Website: lowes
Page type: billing-address
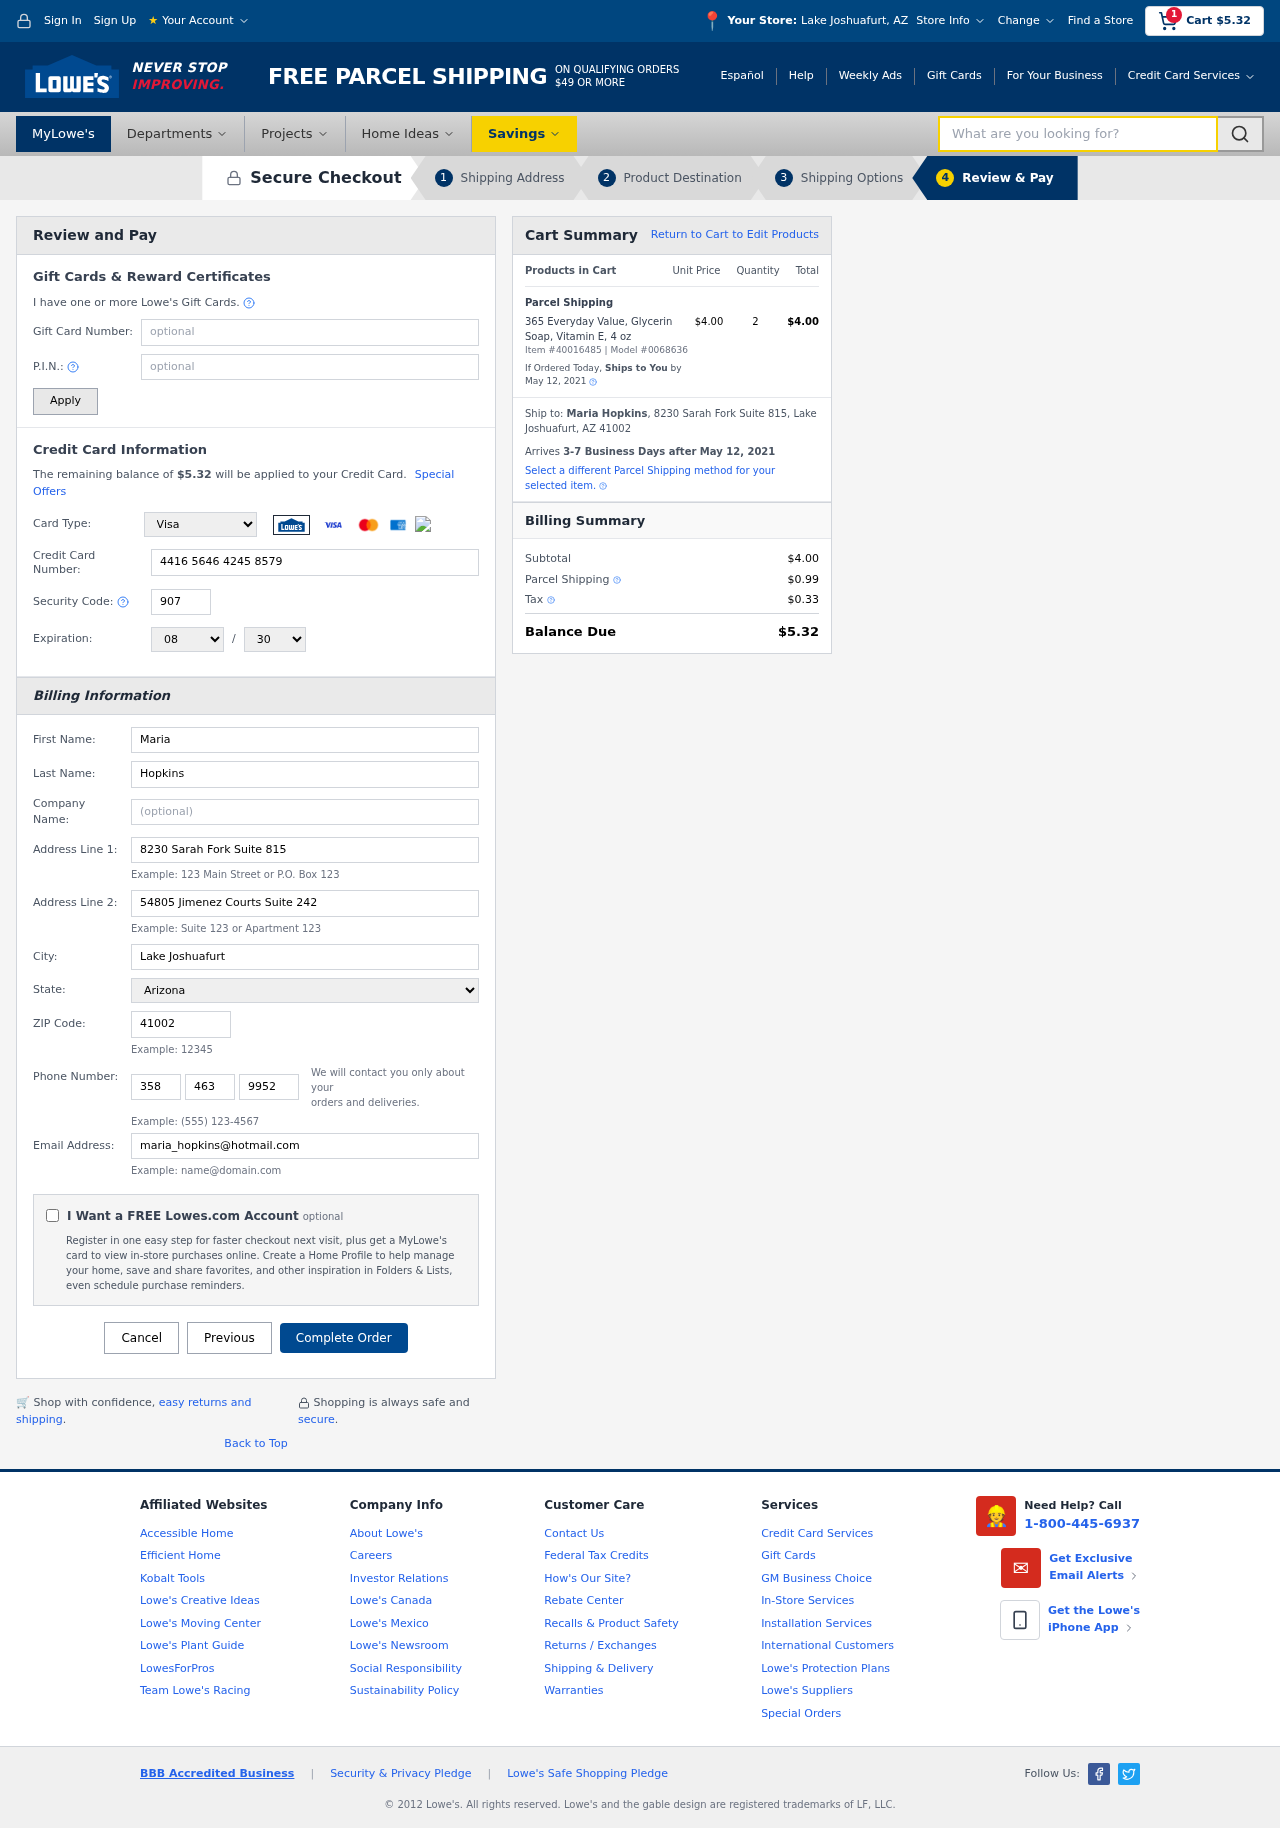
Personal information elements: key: PII_CARD_CVV
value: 907
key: PII_CARD_EXPIRY_MONTH
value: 08
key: PII_CARD_EXPIRY_YEAR
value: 30
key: PII_CARD_NUMBER
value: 4416 5646 4245 8579
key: PII_CARD_TYPE
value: Visa
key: PII_CITY
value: Lake Joshuafurt
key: PII_CITY_STATE
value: Lake Joshuafurt, AZ
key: PII_EMAIL
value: maria_hopkins@hotmail.com
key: PII_FIRSTNAME
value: Maria
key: PII_FULLNAME
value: Maria Hopkins
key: PII_LASTNAME
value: Hopkins
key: PII_PHONE_AREA
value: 358
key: PII_PHONE_PREFIX
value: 463
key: PII_PHONE_SUFFIX
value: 9952
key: PII_POSTCODE
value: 41002
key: PII_STATE
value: Arizona
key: PII_STREET
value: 8230 Sarah Fork Suite 815
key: PII_STREET2
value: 54805 Jimenez Courts Suite 242
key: PII_CITY_STATE_ZIP
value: Lake Joshuafurt, AZ 41002
Product elements: key: PRODUCT1_NAME
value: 365 Everyday Value, Glycerin Soap, Vitamin E, 4 oz
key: PRODUCT1_PRICE
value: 4
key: PRODUCT1_QUANTITY
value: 2
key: PRODUCT_ITEM_NUMBER
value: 40016485
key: PRODUCT_MODEL_NUMBER
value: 0068636
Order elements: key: ORDER_SUBTOTAL
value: $5.32
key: ORDER_TOTAL
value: $5.32
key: ORDER_SHIPPING_DATE
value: May 12, 2021
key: ORDER_SUBTOTAL
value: $4.00
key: ORDER_DELIVERY_DATE
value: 3-7 Business Days after May 12, 2021
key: ORDER_SHIPPING_DATE2
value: May 12, 2021
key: ORDER_SUBTOTAL2
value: $4.00
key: ORDER_SHIPPING_COST
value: $0.99
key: ORDER_TAX
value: $0.33
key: ORDER_TOTAL2
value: $5.32
Search elements: key: HEADER_SEARCH
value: What are you looking for?